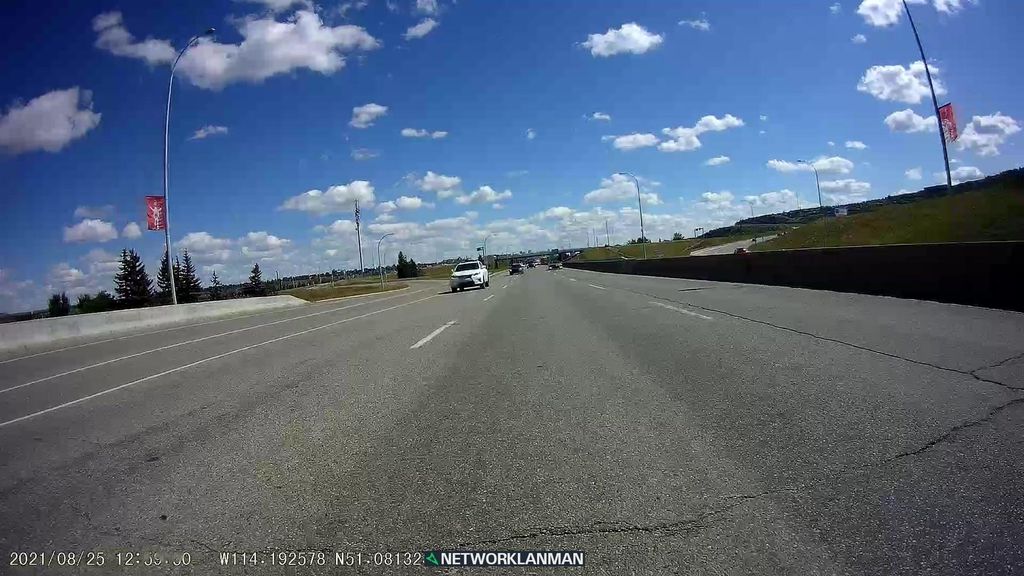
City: calgary